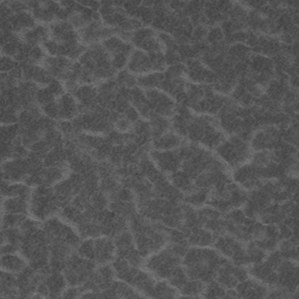
Label: frost